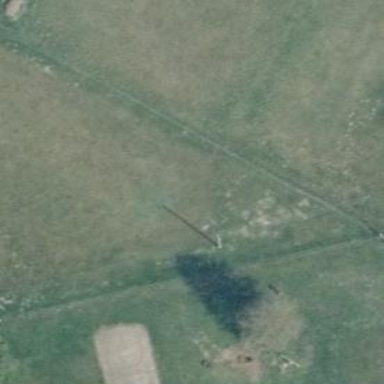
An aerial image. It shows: Minor power line.